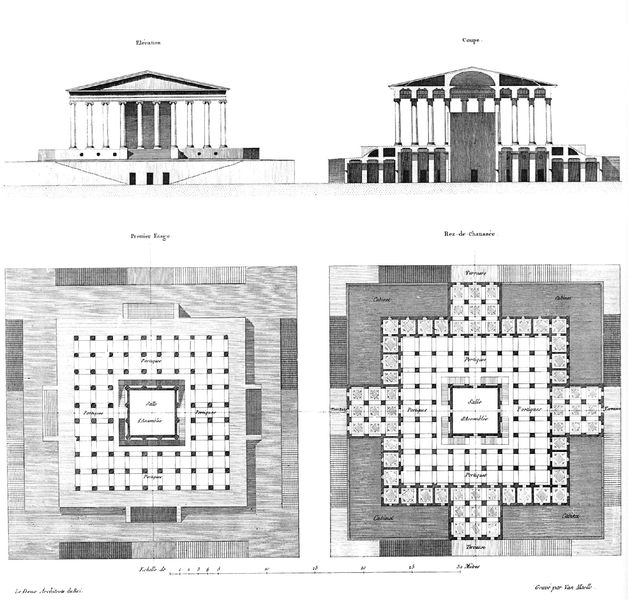
Titel: “L´Architecture considérée sous le rapport de l´art, des moers et de la législation”
Künstler: Claude Nicolas Ledoux
Schlagwörter: dreieck, frankreich, raum, straße, säule, säulen, tür, zeichnung, dach, haus, architektur, innenraum, schrift, ansicht, fassade, türen, giebel, grafik, hof, treppe, treppen, stufen, halle, eingang, innenhof, antike, kreuz, stockwerk, schnitt, schraffur, schrafur, stich, räume, entwurf, kapitelle, kapitell, fries, ionisch, zentral, plan, tempel, entwürfe, pavillion, stockwerke, querschnitt, quadrat, rekonstruktion, quadratisch, grundriss, massstab, aufriss, ädikula, zentralbau, satteldach, säulenordnung, first, grundrisse, zentralbauten, wettbewerb, dachgestühl, entwruf, chaussee, rekonstrukton